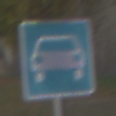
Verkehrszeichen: Kraftfahrstrasse
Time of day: MorningAfternoon
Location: Outdoor (Suburban)
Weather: PartlyCloudy
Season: NotSpecified
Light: Natural